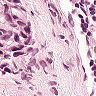
Metastatic tissue present: yes